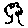
Label: tree